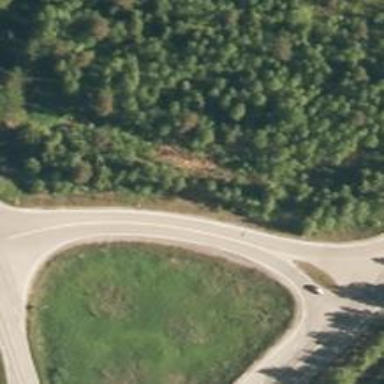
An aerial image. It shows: Asphalt road classified as tertiary trunk link.